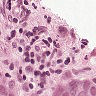
Metastatic tissue present: yes